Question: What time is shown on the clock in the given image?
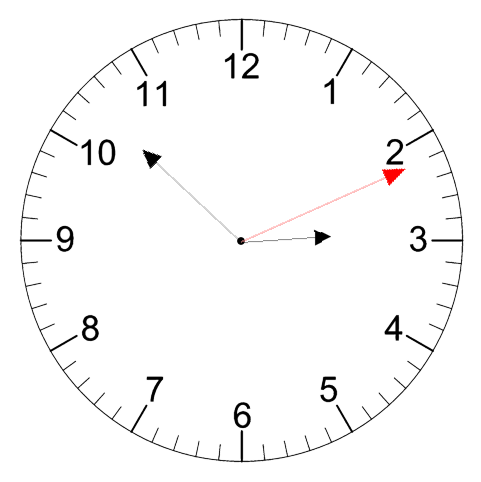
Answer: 02:52:11